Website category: university
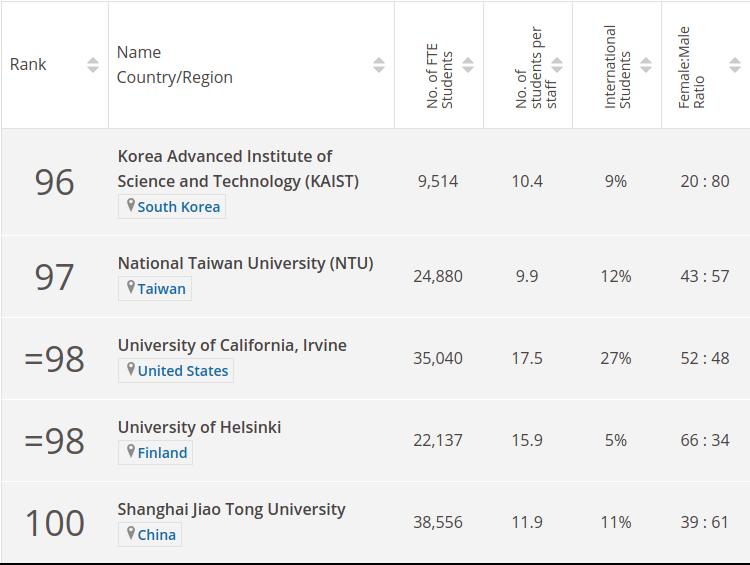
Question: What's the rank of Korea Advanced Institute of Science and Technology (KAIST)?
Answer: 96

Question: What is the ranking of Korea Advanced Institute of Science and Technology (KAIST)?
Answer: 96

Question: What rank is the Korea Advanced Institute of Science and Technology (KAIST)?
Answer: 96

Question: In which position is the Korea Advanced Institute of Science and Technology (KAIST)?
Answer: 96

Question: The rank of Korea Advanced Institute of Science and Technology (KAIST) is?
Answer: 96

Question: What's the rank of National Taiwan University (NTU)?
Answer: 97

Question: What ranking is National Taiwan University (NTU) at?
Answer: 97

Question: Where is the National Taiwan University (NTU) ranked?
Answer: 97

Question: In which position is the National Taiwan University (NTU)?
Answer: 97

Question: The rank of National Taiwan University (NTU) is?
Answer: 97

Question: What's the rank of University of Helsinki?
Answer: =98

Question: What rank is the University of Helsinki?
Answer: =98

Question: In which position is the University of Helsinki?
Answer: =98

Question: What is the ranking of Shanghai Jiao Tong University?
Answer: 100

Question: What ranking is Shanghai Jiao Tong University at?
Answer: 100

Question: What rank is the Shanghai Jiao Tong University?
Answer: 100

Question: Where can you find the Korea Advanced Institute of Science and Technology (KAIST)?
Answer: South Korea

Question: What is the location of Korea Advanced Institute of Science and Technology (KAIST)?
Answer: South Korea

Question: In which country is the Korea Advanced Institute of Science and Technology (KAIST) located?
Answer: South Korea

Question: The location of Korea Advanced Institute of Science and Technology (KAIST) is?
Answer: South Korea

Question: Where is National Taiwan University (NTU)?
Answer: Taiwan

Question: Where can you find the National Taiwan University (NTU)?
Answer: Taiwan

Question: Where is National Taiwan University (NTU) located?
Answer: Taiwan

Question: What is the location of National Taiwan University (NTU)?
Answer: Taiwan

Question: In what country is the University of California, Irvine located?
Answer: United States

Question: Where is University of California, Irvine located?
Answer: United States

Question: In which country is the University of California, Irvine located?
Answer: United States

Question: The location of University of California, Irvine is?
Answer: United States

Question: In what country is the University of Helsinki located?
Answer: Finland

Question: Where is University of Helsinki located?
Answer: Finland

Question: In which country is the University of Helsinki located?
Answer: Finland

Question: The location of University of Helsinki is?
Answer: Finland

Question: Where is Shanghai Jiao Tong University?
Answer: China

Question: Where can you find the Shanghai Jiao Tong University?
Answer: China

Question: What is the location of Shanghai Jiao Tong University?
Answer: China

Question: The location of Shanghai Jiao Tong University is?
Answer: China

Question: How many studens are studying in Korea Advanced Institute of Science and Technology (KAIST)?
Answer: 9,514

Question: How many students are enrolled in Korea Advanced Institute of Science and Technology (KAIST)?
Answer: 9,514

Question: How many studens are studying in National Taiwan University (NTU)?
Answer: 24,880

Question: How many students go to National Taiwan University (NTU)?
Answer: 24,880

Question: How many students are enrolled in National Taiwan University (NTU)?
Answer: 24,880

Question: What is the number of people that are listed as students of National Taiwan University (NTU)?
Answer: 24,880

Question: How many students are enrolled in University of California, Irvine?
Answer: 35,040

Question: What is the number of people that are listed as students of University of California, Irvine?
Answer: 35,040

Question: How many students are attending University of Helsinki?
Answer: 22,137

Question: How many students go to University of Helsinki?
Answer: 22,137

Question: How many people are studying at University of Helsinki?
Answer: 22,137

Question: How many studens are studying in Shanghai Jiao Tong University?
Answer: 38,556

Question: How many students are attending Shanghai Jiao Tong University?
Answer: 38,556

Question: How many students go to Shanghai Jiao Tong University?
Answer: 38,556

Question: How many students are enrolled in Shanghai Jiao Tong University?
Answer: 38,556

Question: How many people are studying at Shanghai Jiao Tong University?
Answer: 38,556

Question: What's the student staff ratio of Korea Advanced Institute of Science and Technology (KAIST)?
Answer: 10.4

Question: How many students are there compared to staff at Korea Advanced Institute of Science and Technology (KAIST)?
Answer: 10.4

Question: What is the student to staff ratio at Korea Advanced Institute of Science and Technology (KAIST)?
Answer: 10.4

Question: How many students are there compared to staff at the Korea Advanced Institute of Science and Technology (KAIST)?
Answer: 10.4

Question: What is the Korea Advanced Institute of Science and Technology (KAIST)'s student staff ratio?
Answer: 10.4

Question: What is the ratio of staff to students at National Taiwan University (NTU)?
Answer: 9.9

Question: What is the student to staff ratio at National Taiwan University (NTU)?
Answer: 9.9

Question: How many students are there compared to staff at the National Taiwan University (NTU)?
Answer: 9.9

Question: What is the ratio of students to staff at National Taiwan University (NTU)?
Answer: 9.9

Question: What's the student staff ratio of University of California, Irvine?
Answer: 17.5

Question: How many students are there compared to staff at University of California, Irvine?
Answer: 17.5

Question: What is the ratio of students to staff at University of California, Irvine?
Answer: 17.5